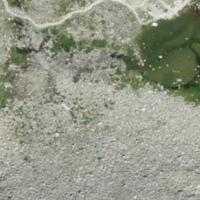
EUNIS habitat code: 48
Species observed at this site:
Eriophorum scheuchzeri